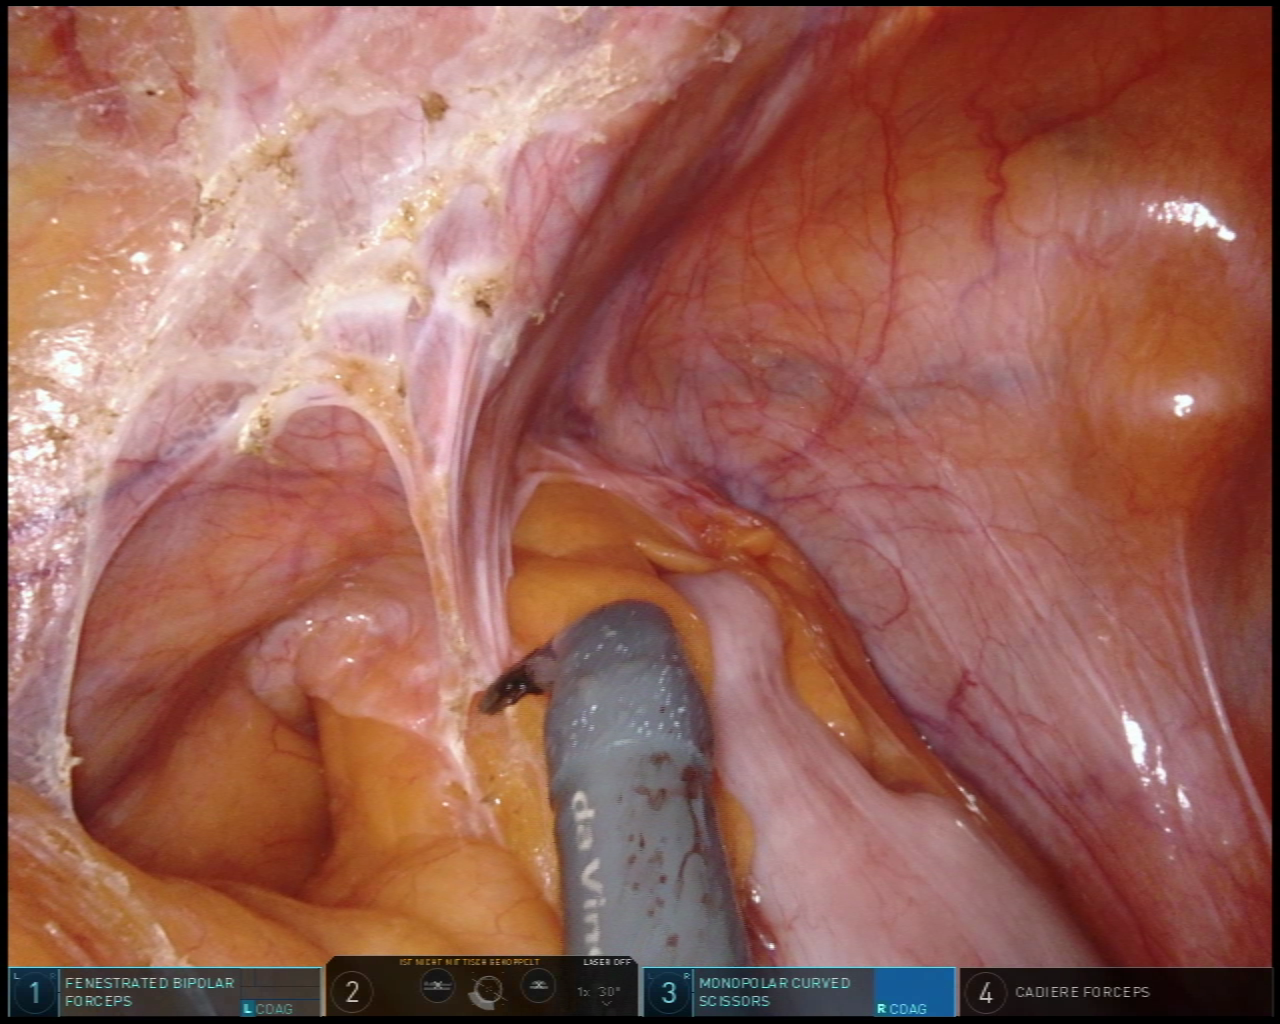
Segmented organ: abdominal_wall
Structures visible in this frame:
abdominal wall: yes
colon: yes
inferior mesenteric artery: no
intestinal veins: no
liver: no
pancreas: no
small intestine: no
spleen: no
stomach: no
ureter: no
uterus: no
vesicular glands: no